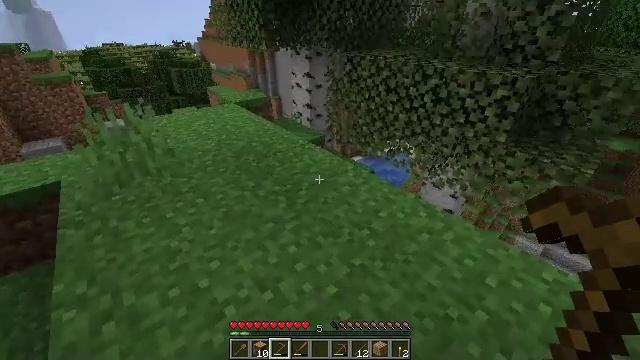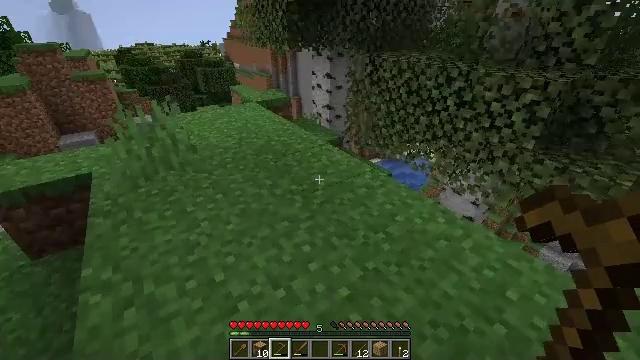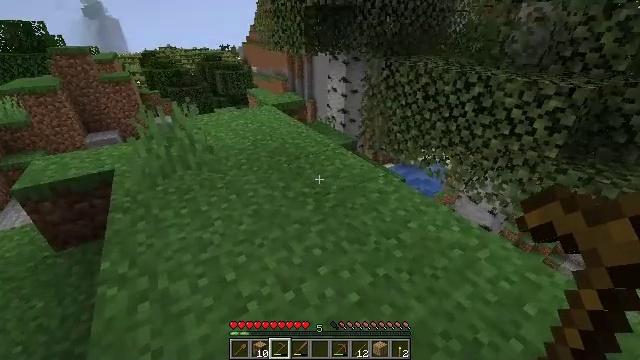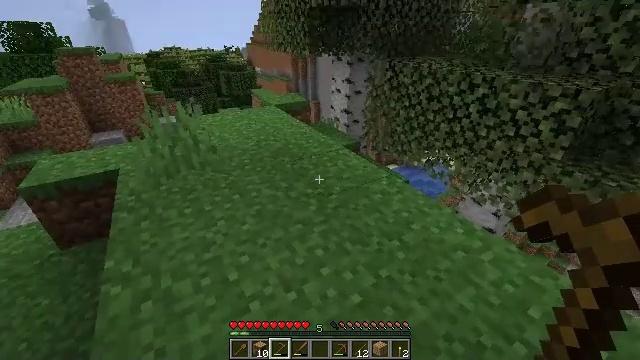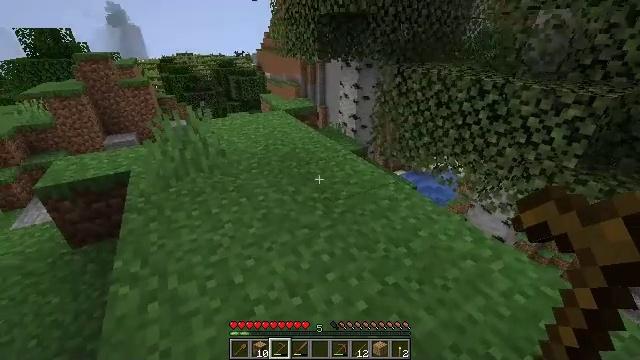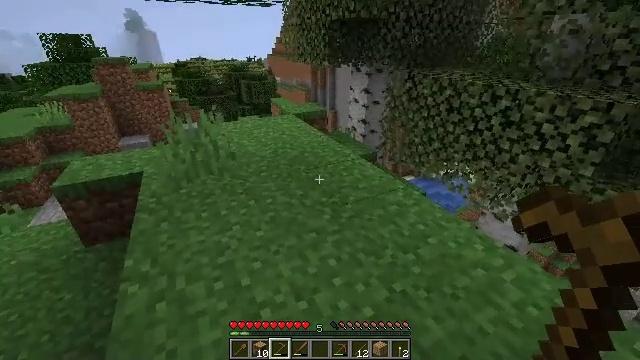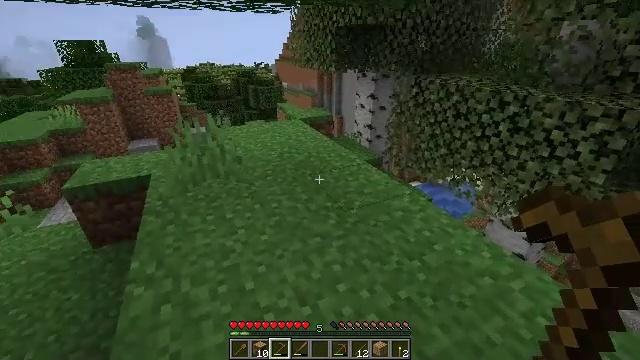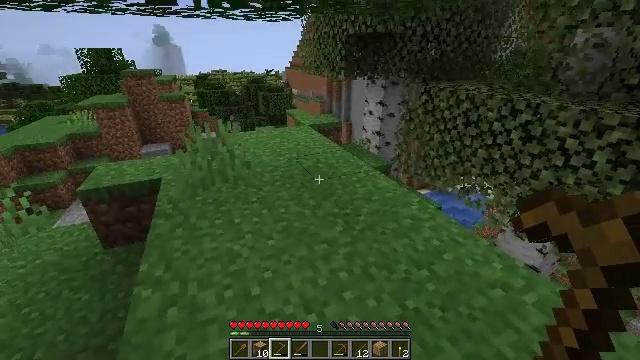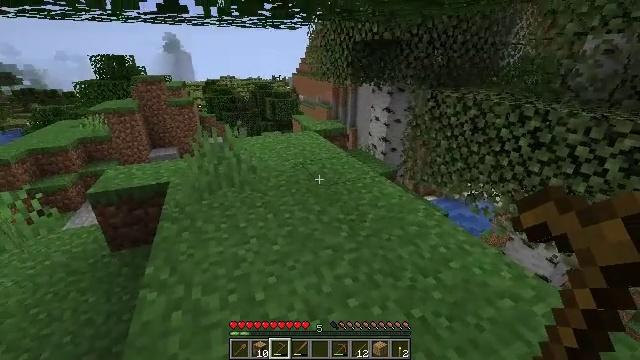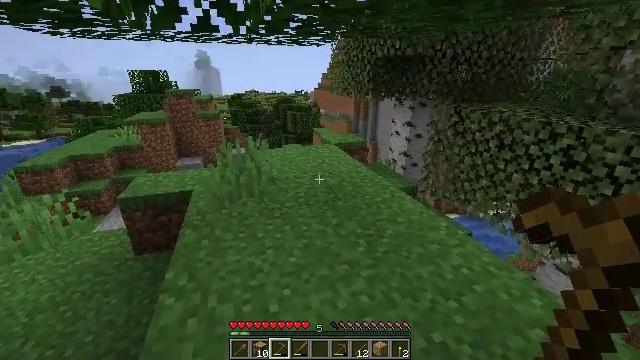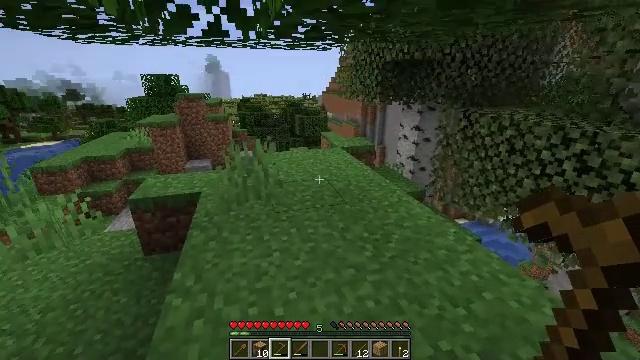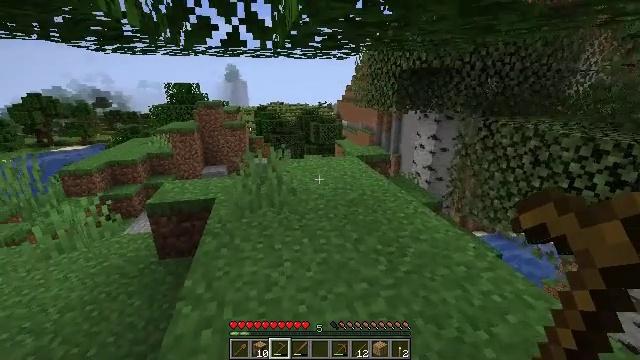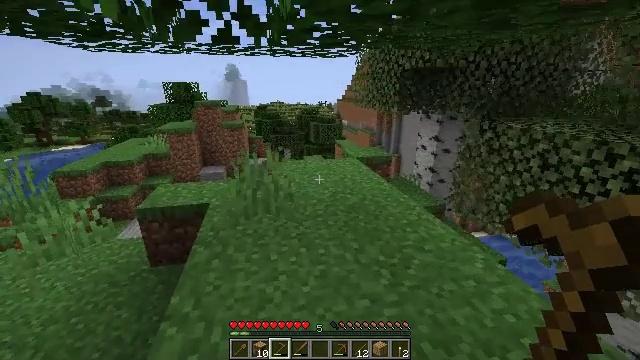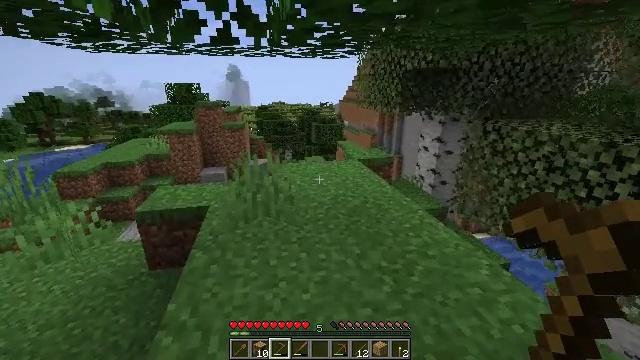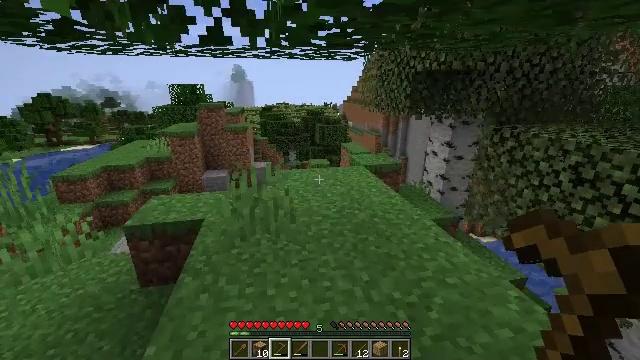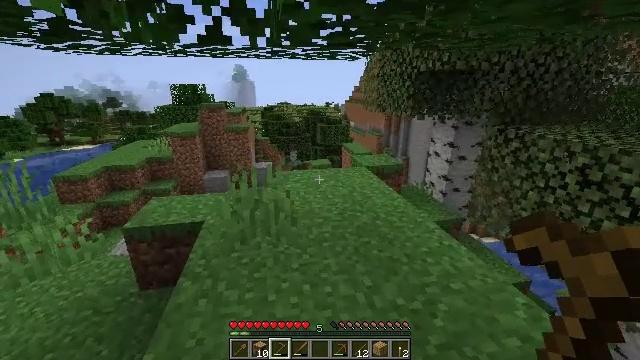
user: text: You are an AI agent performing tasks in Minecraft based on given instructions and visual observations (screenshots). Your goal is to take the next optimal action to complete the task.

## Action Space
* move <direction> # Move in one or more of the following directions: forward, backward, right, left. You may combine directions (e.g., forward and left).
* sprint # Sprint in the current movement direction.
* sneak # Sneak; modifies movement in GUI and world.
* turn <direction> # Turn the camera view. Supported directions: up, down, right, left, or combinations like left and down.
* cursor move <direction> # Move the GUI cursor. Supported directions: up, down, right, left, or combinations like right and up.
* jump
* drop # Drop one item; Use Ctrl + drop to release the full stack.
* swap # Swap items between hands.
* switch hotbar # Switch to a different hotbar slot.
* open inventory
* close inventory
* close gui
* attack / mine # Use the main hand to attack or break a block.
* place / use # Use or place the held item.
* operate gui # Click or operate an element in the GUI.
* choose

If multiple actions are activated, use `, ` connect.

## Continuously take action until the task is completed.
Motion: motion action
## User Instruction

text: Harvest birch logs from birch trees.
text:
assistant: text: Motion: turn left
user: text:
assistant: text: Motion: turn left
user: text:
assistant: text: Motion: no_op
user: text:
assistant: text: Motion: turn left and up
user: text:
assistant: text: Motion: turn left
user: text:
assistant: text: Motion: turn left and up
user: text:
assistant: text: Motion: turn left and up
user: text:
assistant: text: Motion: turn left and up
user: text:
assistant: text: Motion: turn left and up
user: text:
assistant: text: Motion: turn left
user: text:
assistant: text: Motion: move forward, turn left and up
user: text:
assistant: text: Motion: move forward
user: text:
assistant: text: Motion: move forward
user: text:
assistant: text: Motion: move forward
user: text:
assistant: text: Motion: move forward
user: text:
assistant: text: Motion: move forward, turn left
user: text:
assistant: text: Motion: move forward
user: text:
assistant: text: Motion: move forward, turn left
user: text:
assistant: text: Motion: move forward, turn left
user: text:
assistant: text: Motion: move forward, turn left
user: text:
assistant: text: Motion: move forward, turn left
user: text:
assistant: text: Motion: move forward
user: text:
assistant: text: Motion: move forward
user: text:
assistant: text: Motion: move forward
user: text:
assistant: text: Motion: move forward
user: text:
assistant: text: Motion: move forward
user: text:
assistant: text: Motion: move forward, turn right and down
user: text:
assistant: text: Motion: move forward, turn right and down
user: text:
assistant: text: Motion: move forward, turn right and down
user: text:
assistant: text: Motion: move forward, turn right and down